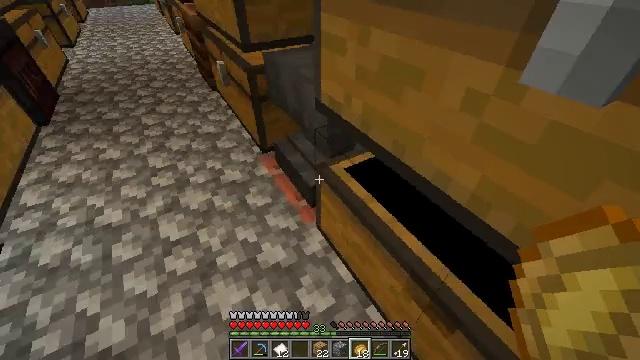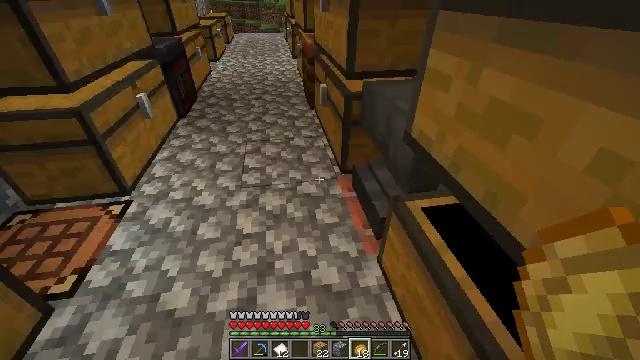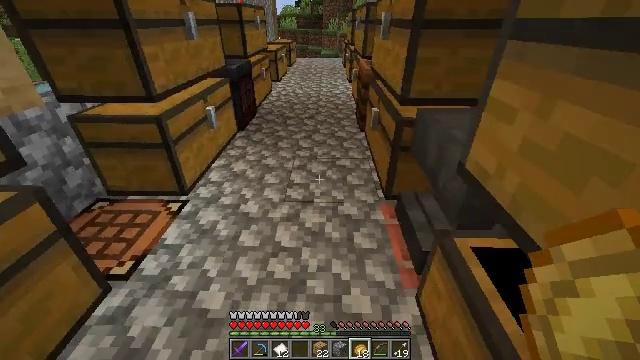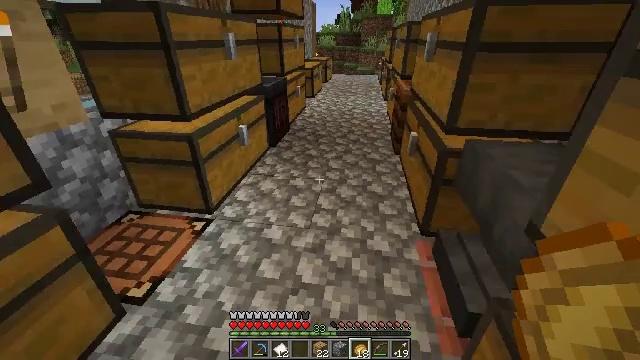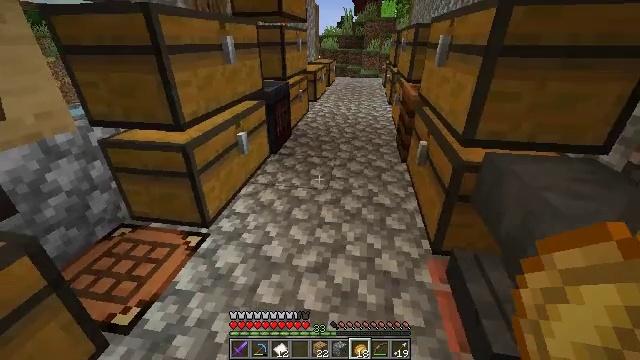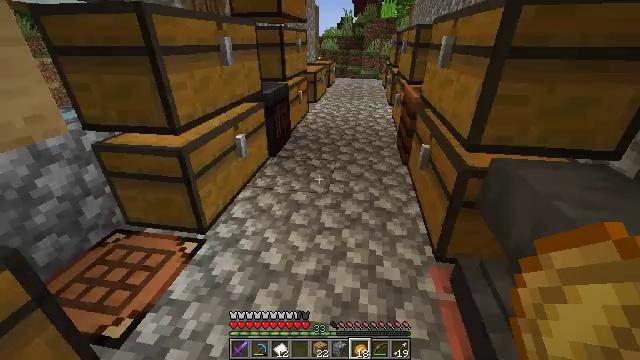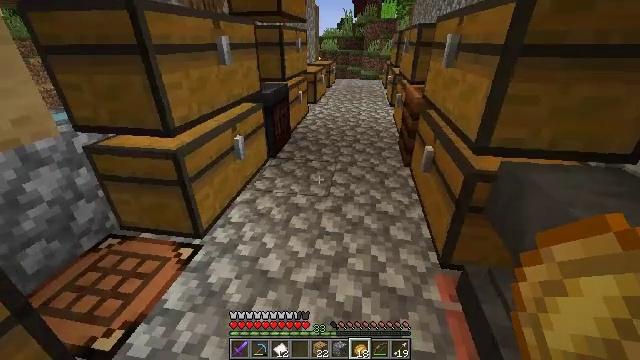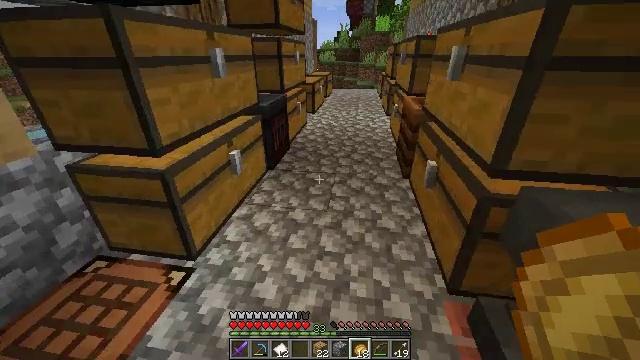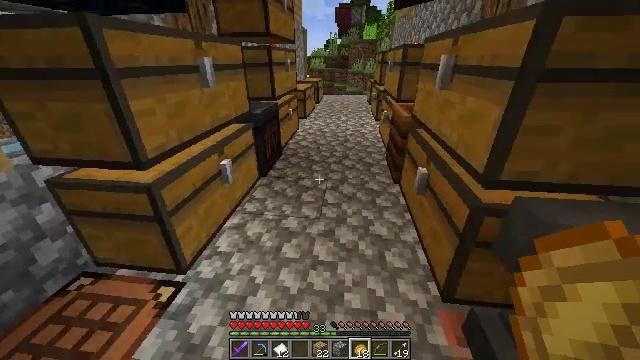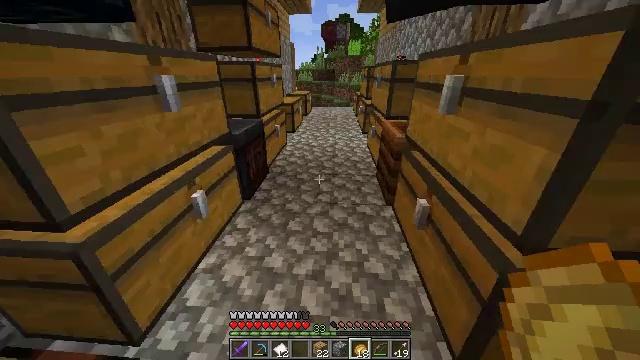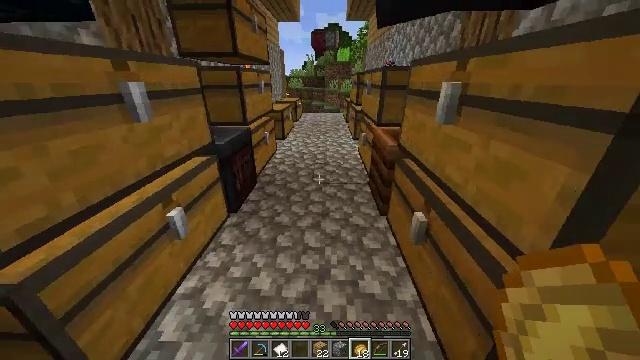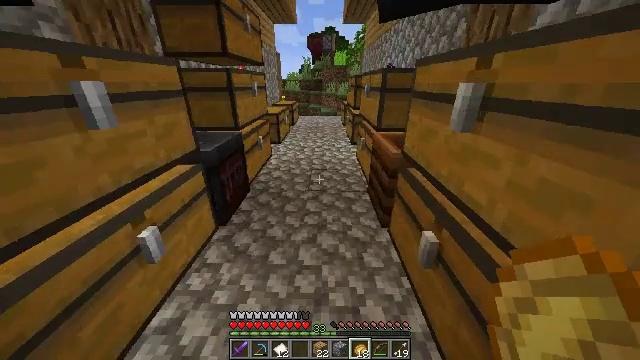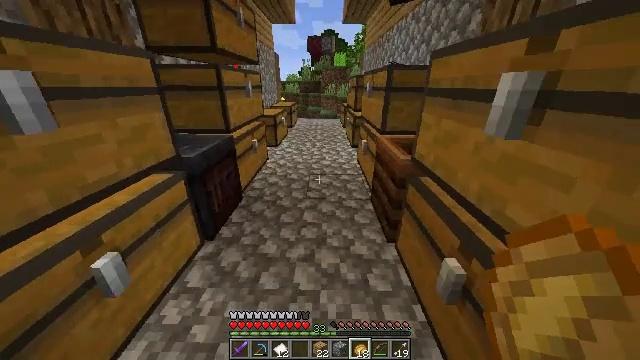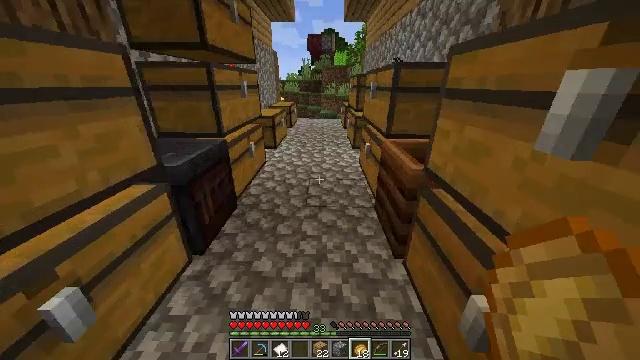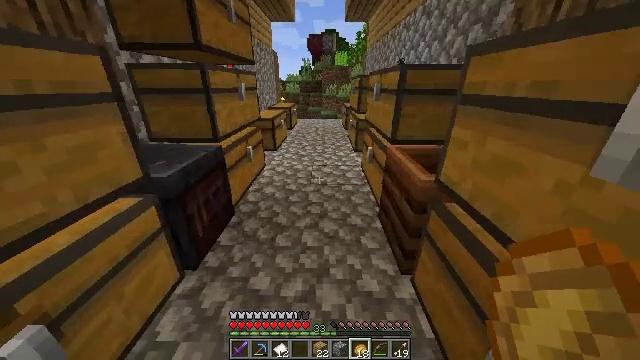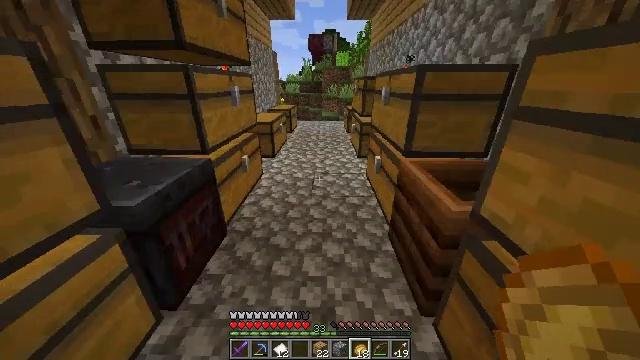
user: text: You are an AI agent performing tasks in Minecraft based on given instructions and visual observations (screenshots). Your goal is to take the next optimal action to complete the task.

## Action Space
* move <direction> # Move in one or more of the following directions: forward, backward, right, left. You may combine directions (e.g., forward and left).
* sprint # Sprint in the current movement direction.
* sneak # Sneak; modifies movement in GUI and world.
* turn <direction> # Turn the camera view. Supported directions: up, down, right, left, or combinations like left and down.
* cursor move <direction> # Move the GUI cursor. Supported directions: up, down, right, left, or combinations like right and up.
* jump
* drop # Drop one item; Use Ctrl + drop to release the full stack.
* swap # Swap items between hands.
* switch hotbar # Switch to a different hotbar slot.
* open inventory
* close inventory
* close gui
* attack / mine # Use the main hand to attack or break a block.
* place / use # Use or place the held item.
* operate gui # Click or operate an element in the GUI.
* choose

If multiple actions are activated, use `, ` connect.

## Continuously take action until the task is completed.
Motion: motion action
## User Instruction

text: Make a fletching table with wood planks and flint.
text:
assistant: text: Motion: turn left and up
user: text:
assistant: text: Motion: move forward, turn left and up
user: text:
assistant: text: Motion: move forward, turn left and up
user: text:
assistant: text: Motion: move forward
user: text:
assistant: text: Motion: no_op
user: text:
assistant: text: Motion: move forward
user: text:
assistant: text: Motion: move forward
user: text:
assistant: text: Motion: move forward, turn right
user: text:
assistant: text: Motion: move forward, turn right and up
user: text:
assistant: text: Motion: move forward, turn right and up
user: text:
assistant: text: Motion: move forward
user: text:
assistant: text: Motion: move forward
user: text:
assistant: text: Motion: move forward
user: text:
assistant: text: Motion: move forward
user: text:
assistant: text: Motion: move forward
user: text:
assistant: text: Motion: move forward
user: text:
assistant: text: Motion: move forward
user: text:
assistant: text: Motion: move forward
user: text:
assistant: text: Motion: move forward, jump
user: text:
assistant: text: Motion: move forward, jump
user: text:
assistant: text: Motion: move forward, jump
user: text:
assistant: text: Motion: move forward, turn right, jump
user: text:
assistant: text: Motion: move forward, turn right, jump
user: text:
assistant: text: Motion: move forward, turn right, jump
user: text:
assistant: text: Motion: move forward, turn right
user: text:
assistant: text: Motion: move forward, turn right
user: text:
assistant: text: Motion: move forward
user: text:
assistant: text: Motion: move forward
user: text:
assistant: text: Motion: move forward
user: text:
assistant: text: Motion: move forward